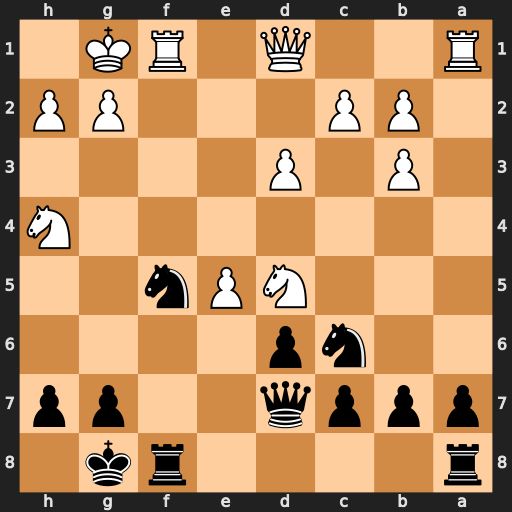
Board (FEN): r4rk1/pppq2pp/2np4/3NPn2/7N/1P1P4/1PP3PP/R2Q1RK1
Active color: b
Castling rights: -
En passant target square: -
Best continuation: Nxh4 Rxf8+ Rxf8